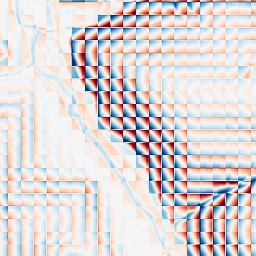
Category: wavelet
Decomposition family: wavelet_biorthogonal
Decomposition parameters: wavelet: bior1.3
level: 4
Upsampling method: quintic
Upsampling parameters: scale: 4
Upsampling scale: 4